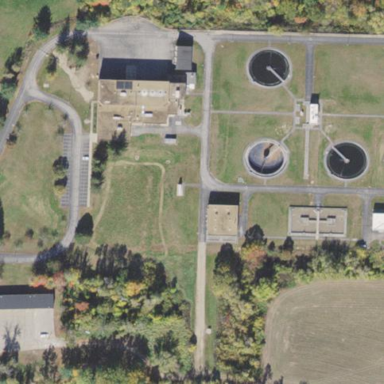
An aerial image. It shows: View of wastewater plant.